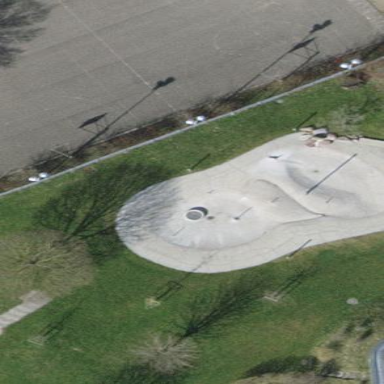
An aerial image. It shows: Swimming pool located in leisure land.